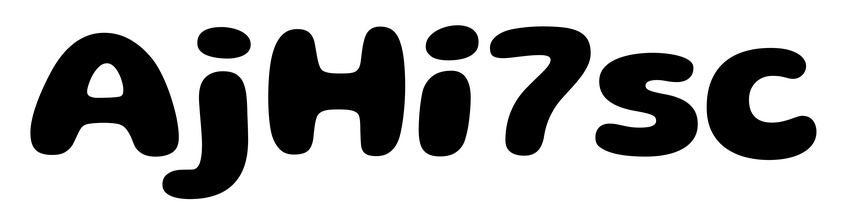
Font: Gluten_Bold